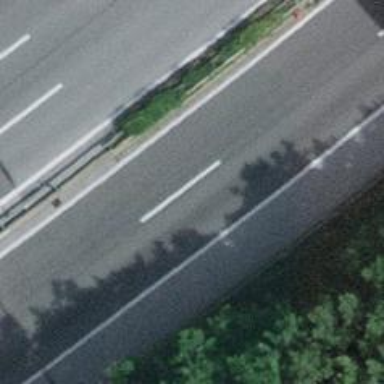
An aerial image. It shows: Asphalt motorway.